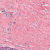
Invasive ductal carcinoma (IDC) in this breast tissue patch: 0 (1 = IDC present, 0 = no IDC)